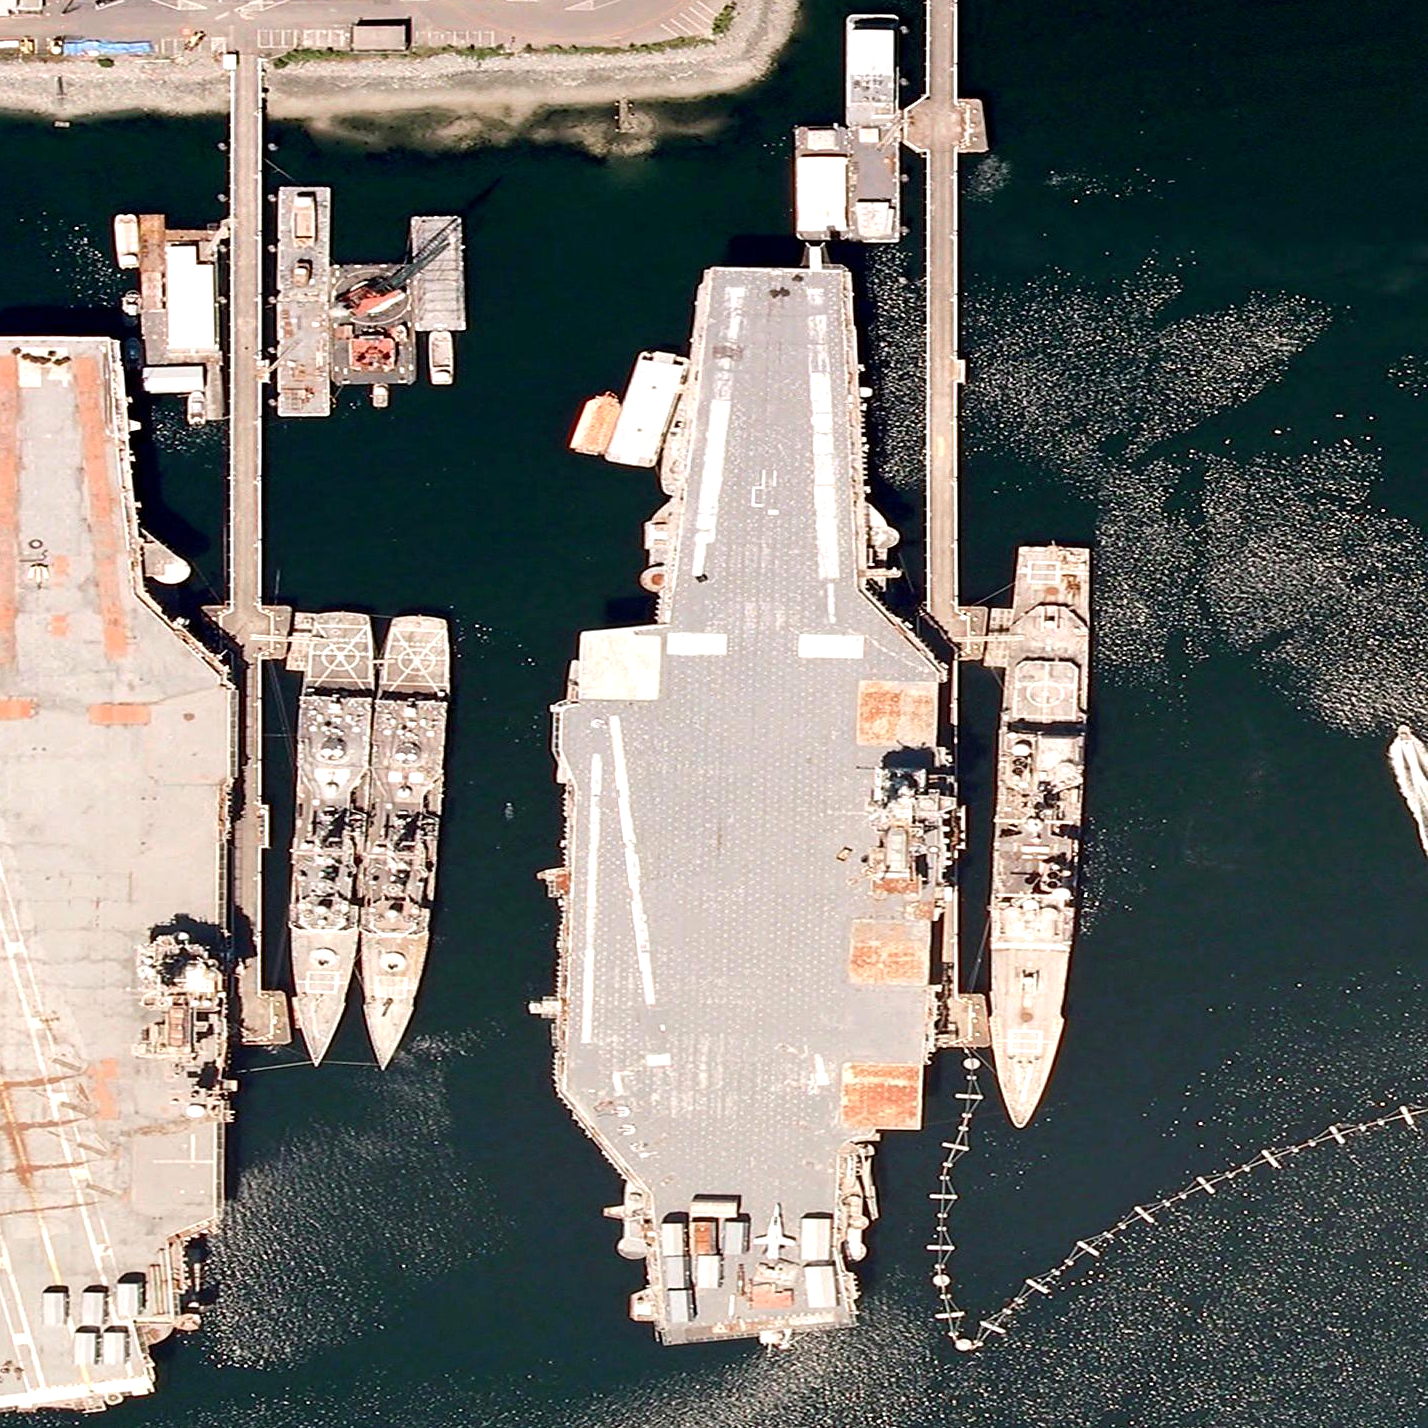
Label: aircraft_carrier